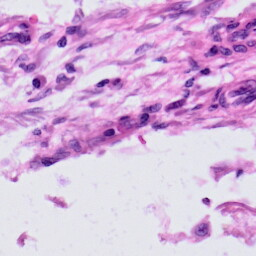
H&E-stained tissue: Skin